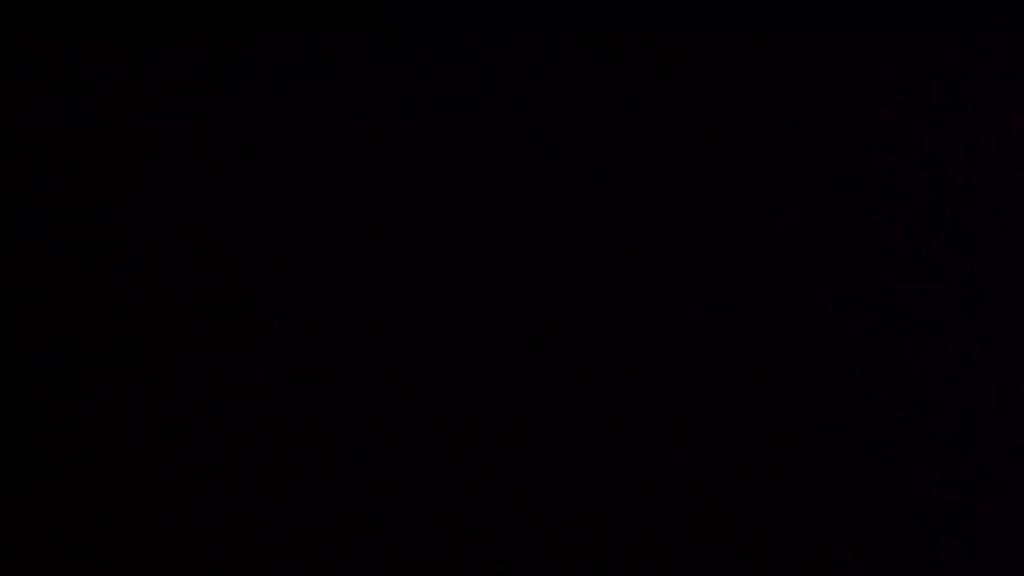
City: ottawa-gatineau